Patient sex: M
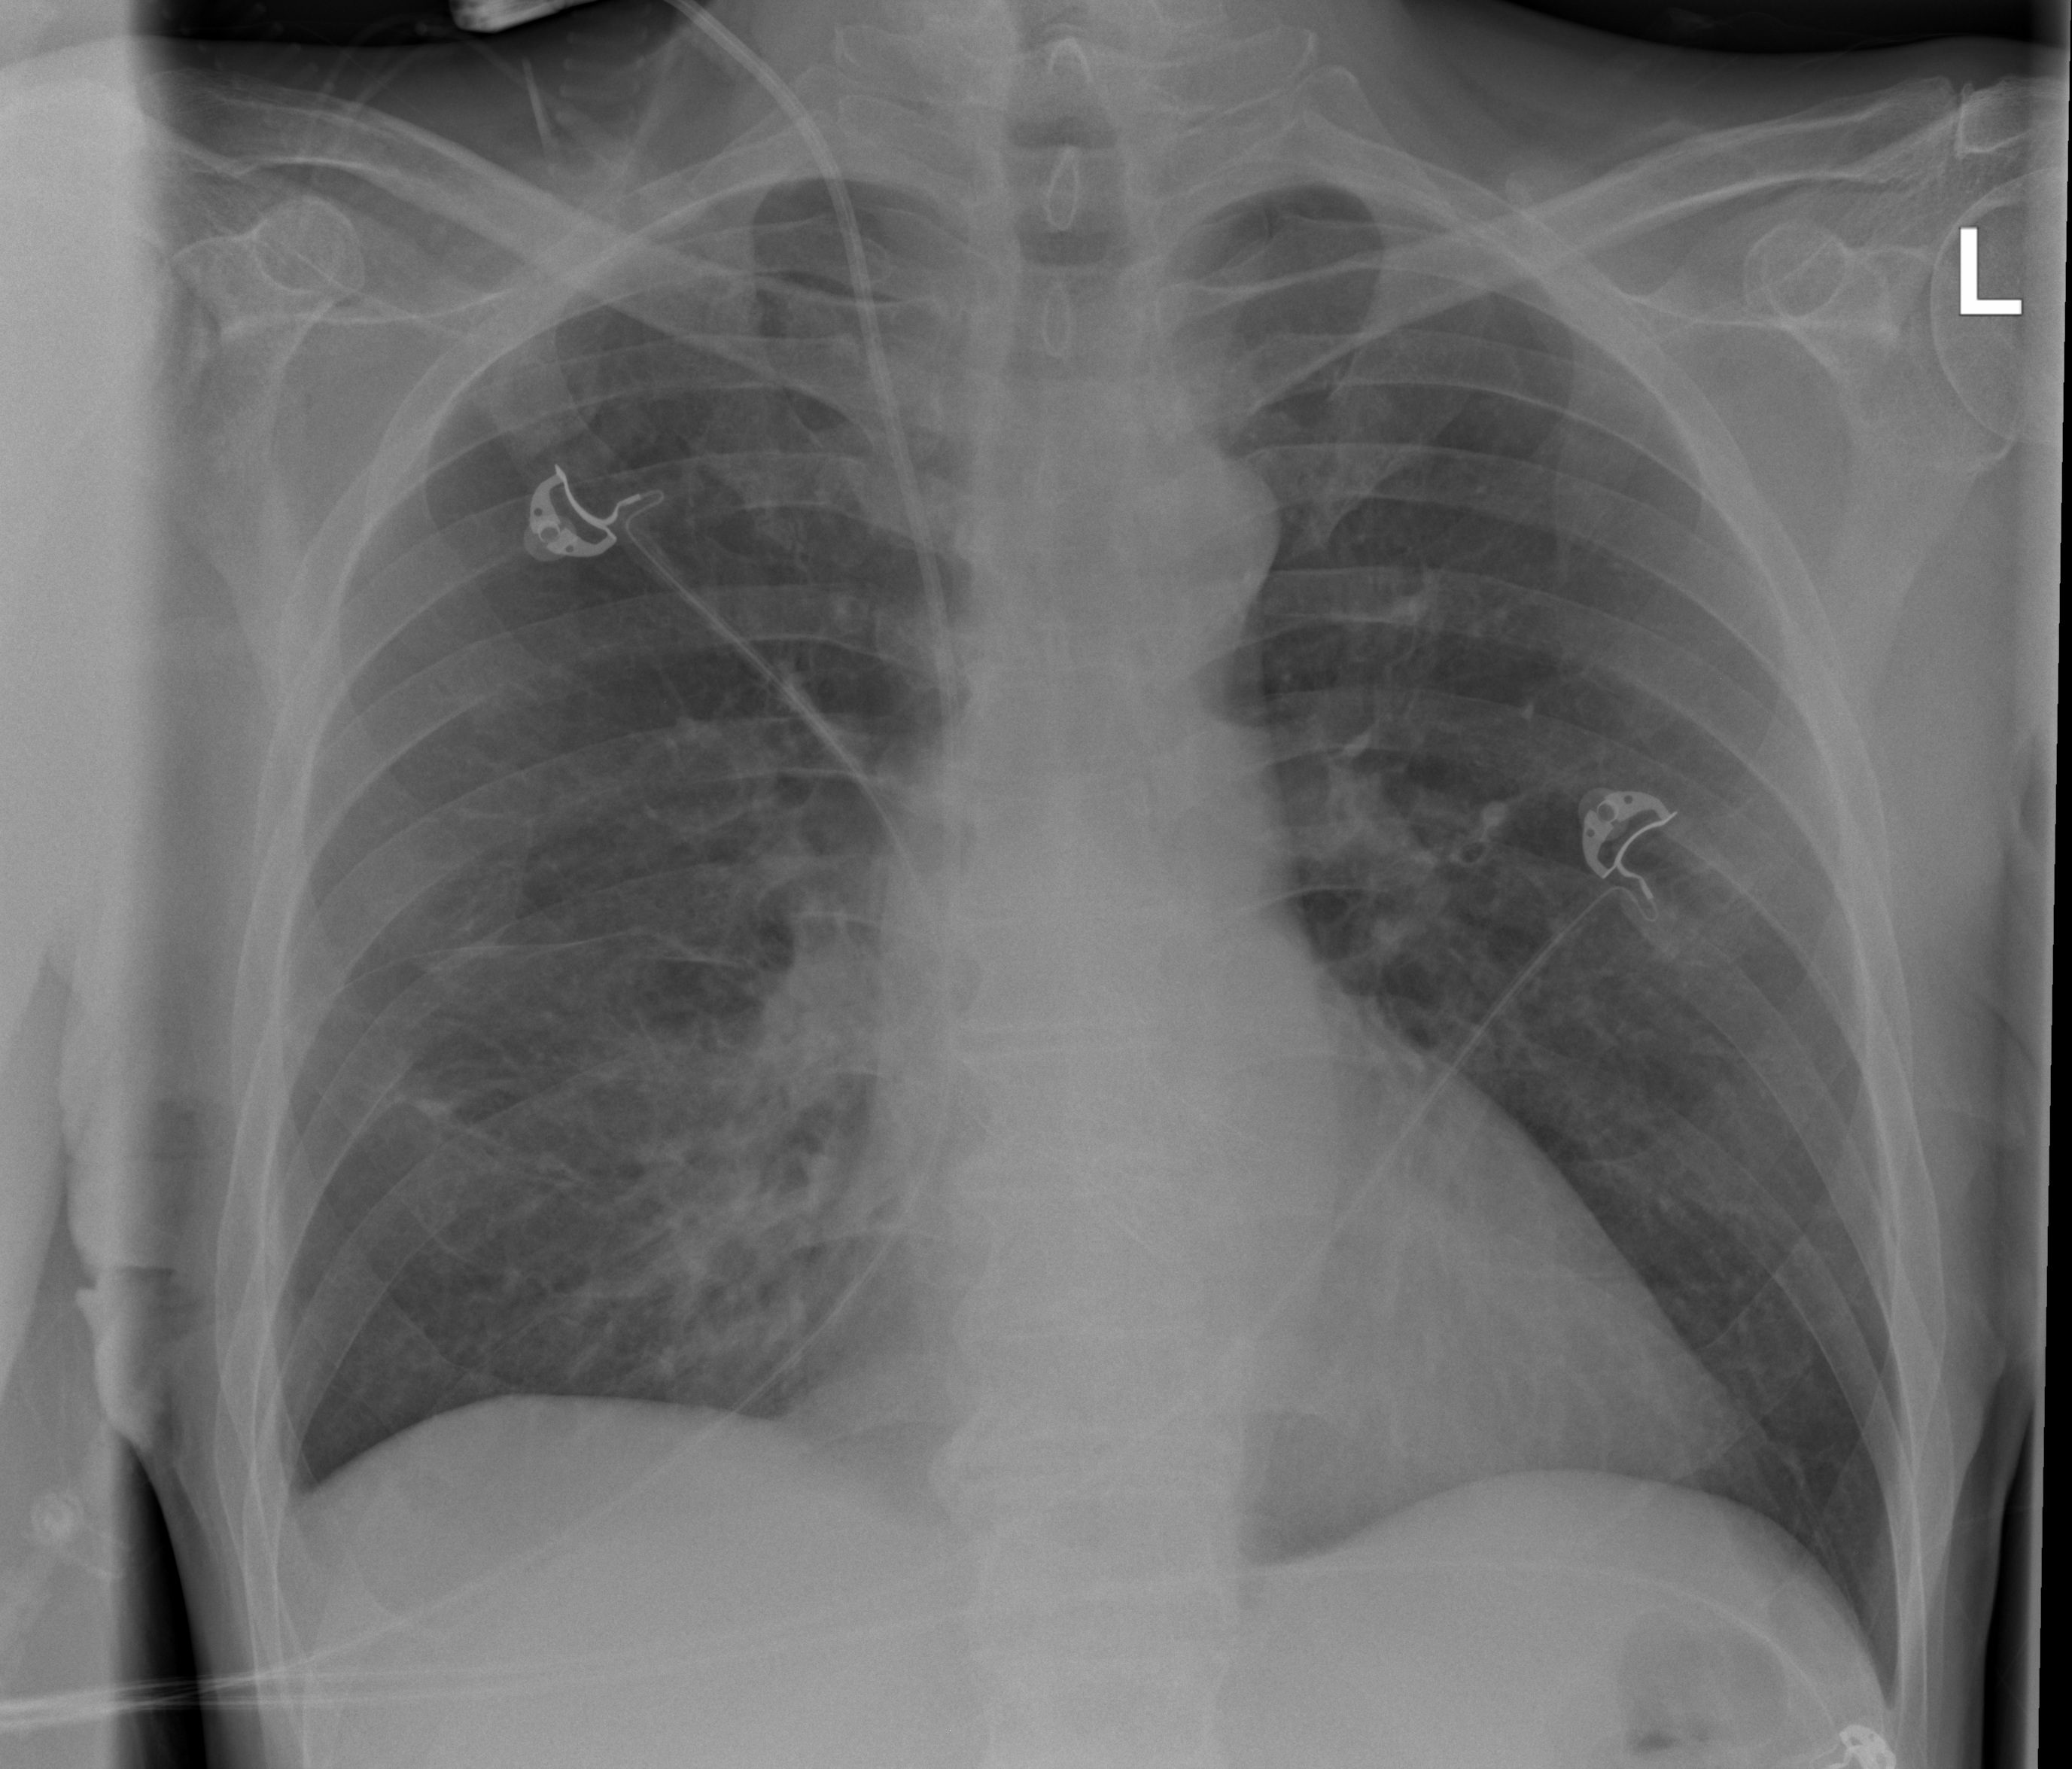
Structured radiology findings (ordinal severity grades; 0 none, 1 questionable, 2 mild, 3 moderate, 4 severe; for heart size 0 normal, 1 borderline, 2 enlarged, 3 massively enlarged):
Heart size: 0
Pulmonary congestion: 0
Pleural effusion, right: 2
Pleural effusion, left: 0
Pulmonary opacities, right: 2
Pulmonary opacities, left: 0
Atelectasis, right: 2
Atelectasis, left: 0